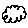
Label: cloud